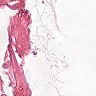
Metastatic tissue present: no